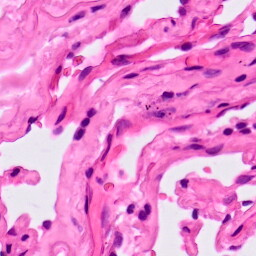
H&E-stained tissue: Lung